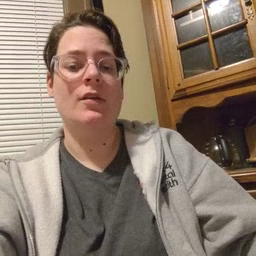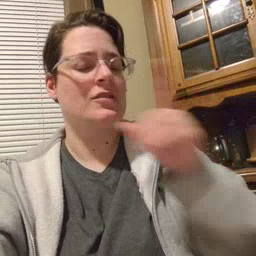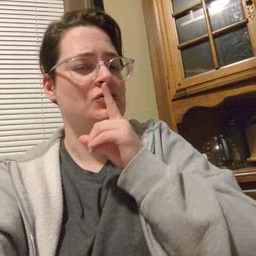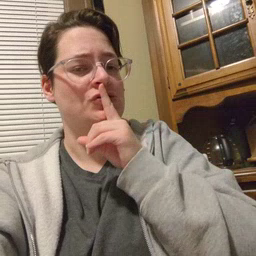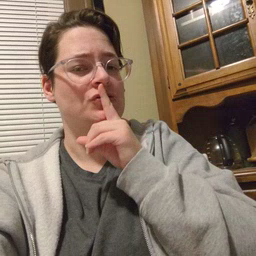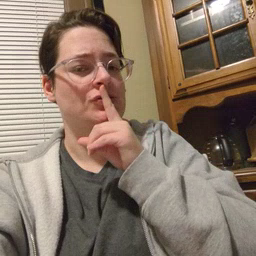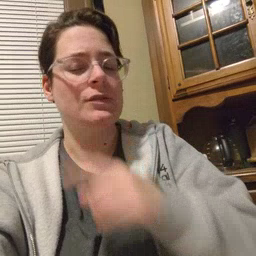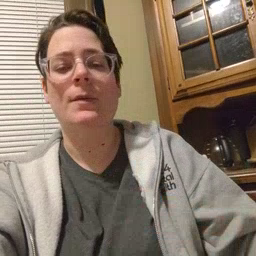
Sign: shhh